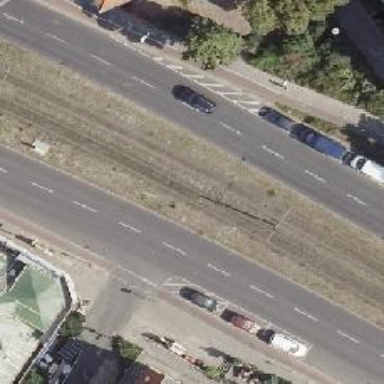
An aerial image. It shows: Secondary road with asphalt surface. There is cycle track on the right side of the road.